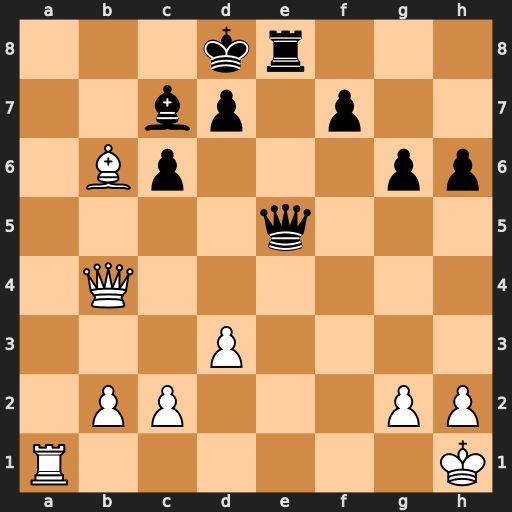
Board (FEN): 3kr3/2bp1p2/1Bp3pp/4q3/1Q6/3P4/1PP3PP/R6K
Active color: w
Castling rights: -
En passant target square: -
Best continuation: Ra8#